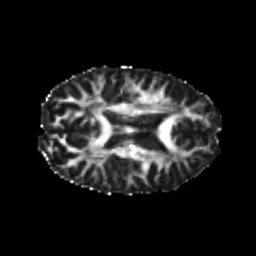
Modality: FA
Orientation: axial
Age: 23
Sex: female
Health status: healthy
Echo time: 0.074 s